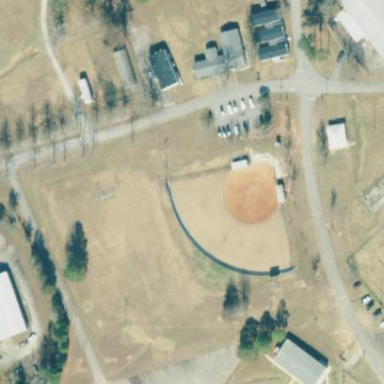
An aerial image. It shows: Baseball pitch for leisure land.